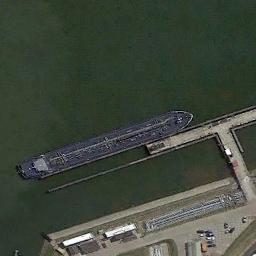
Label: ship